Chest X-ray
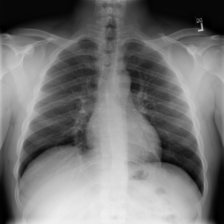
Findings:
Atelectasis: negative
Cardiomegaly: negative
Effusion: negative
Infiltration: negative
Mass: negative
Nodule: negative
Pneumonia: negative
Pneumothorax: negative
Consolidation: negative
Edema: negative
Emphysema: negative
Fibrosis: negative
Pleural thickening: negative
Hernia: negative